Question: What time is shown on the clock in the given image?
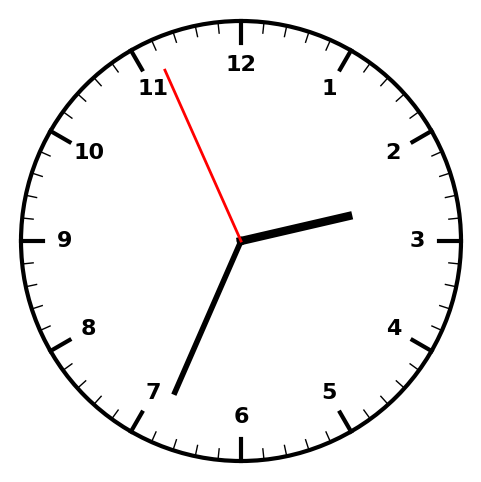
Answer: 02:33:56